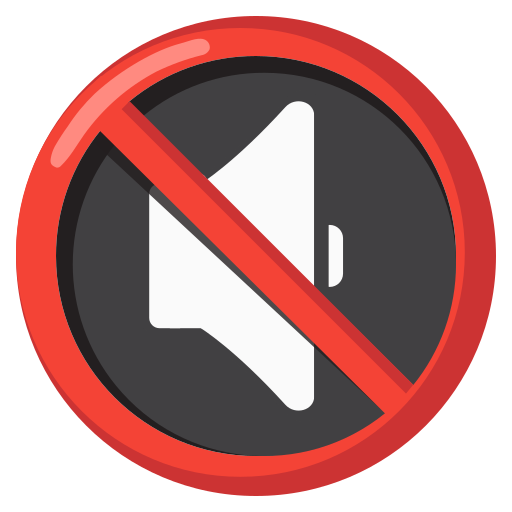
Emoji: 🔇